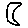
Label: moon